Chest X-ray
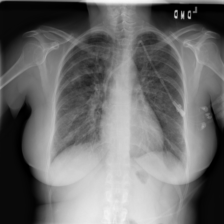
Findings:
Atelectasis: negative
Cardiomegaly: negative
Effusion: negative
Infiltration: negative
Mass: negative
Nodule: negative
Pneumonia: negative
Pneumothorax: negative
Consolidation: negative
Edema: negative
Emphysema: negative
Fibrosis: negative
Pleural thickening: negative
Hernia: negative